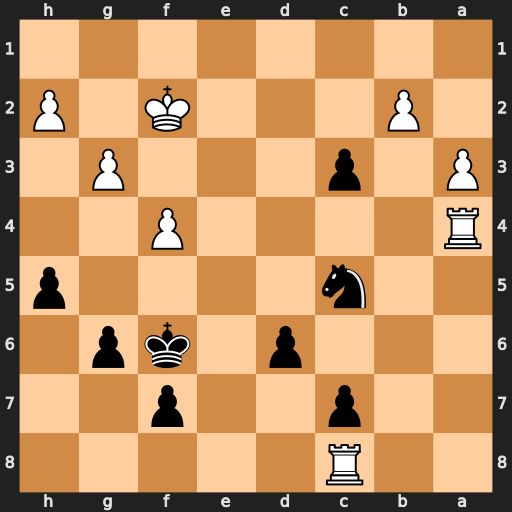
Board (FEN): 2R5/2p2p2/3p1kp1/2n4p/R4P2/P1p3P1/1P3K1P/8
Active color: b
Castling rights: -
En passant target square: -
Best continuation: cxb2 Rb8 Nxa4